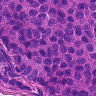
Metastatic tissue present: yes